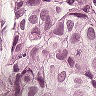
Metastatic tissue present: yes